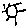
Label: sun